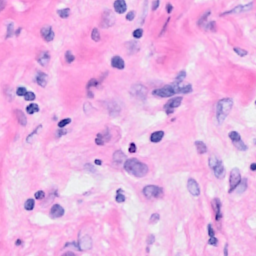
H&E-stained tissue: Breast